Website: bh-photo
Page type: address-validator
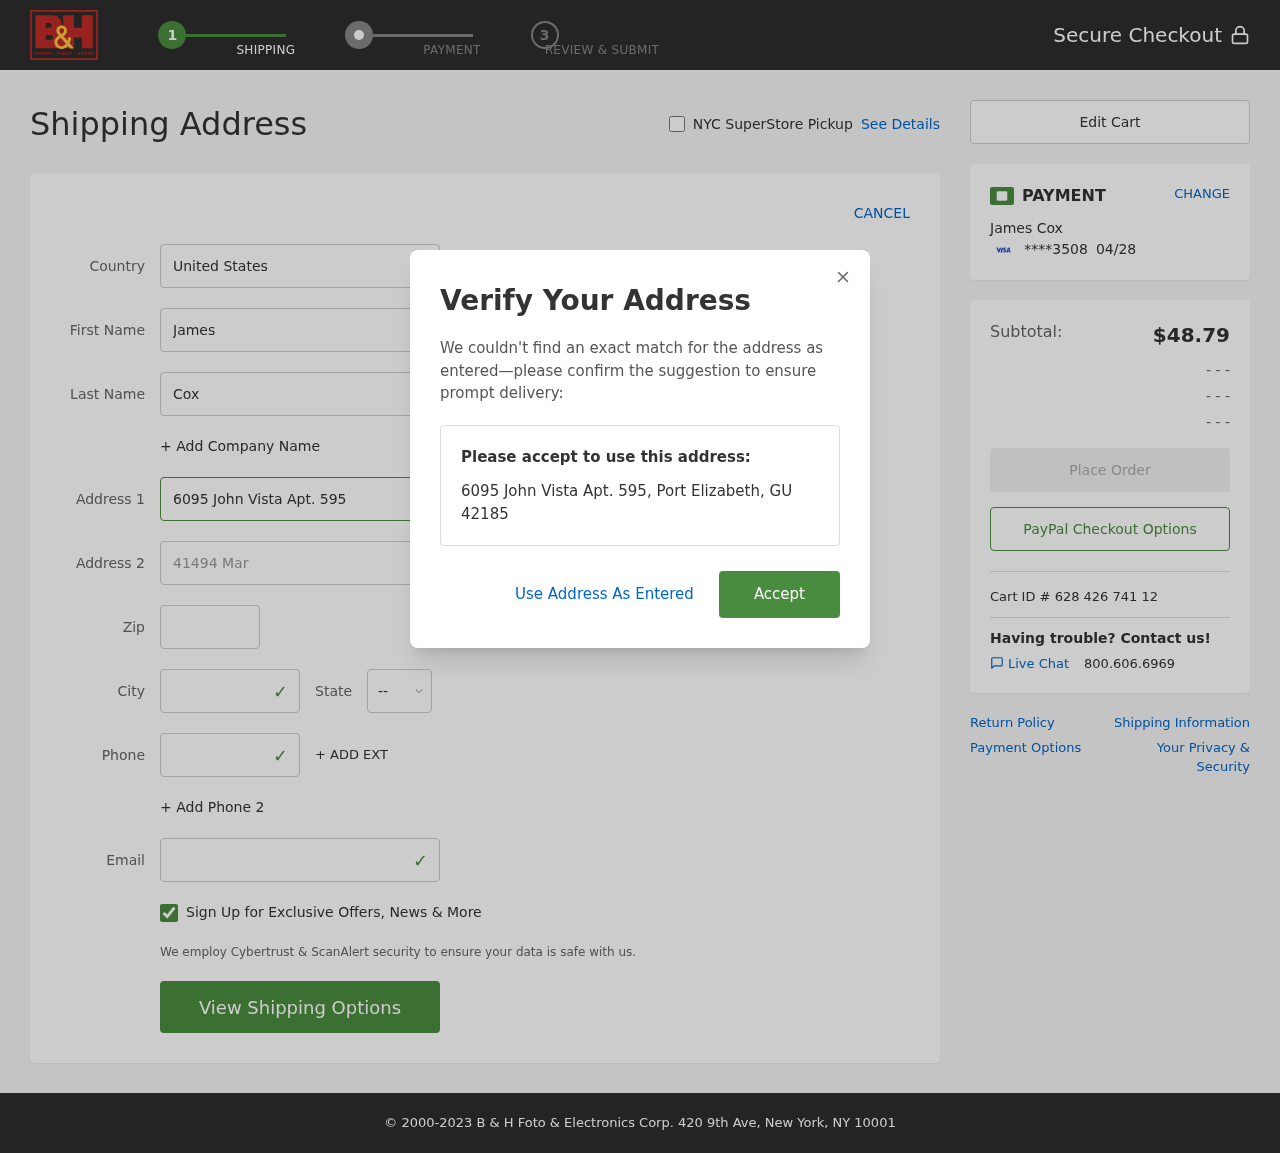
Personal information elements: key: PII_CARD_EXPIRY
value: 04/28
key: PII_CARD_LAST4
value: ****3508
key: PII_CITY
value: Port Elizabeth
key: PII_COUNTRY
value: United States
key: PII_EMAIL
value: james_cox@yahoo.com
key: PII_FIRSTNAME
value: James
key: PII_FULLNAME
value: James Cox
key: PII_LASTNAME
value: Cox
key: PII_PHONE
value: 8808590824
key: PII_POSTCODE
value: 42185
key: PII_STATE_ABBR
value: GU
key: PII_STREET
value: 6095 John Vista Apt. 595
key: PII_STREET2
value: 41494 Marcus Roads
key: PII_CITY_STATE_ZIP
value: Port Elizabeth, GU 42185
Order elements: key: ORDER_SUBTOTAL
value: $48.79
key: ORDER_ID
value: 628 426 741 12